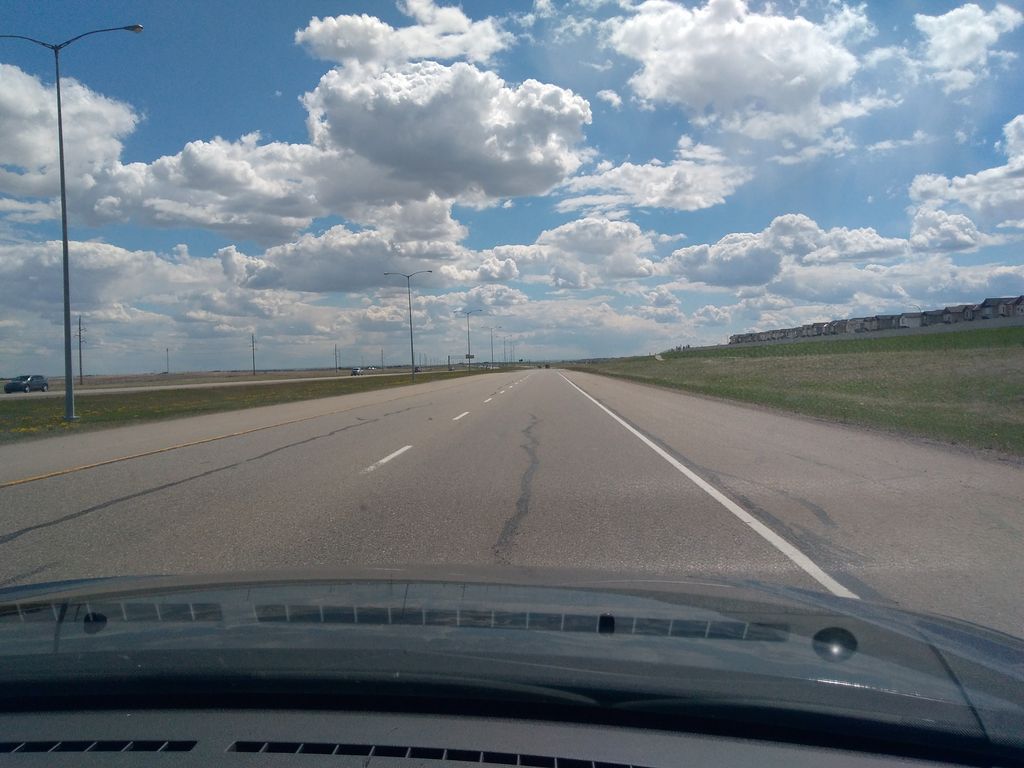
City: calgary